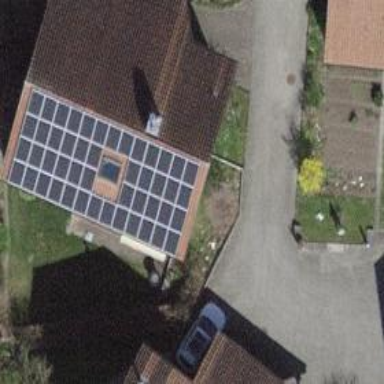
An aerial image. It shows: Solar power generator with photovoltaic panels.